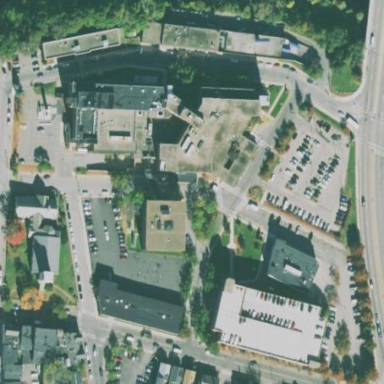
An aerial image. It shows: Healthcare facility identified as hospital.